Question: im desperately trying to make asp.net work with the comma symbol as the decimal seperator but this seems to be a lot harder then necessary...
i've done everything that's in this tutorial <URL>
tried this in the root web config
'''
<system.web>
<globalization culture="de-DE" uiCulture="de-DE" />
</system.web>
'''
stepped through the jQuery code - the globalization there seems to work.
i'm using a get request with a model view Controller that looks like this
'''
public class SearchCalcViewModel
{
public SearchCalcViewModel() { }
public IEnumerable<Calculation> Calculations { get; set; }
[Display(Name="Name")]
public string Name { get; set; }
[Display(Name="Height")]
public decimal? Height { get; set; }
}
'''
the get request is called in the in the maincontroller - so that strengthens my assumption that the jquery culture dependent validation is working and something in the .net culture is awry even though Thread.CurrentTHread.CurrentCulture / CurrentUICulture is set correctly too.
When i try to fill in 3,0 as a height I get the following error message:
The value '3,0' is not valid for Height.
This is the import part of my view:
'''
@using (Html.BeginForm("Search", "Main", FormMethod.Get))
<div class="form-group">
@Html.LabelFor(m => m.Height, new { @class = "col-md-2 control-label" })
<div class="col-md-10">
@Html.TextBoxFor(m => m.Height, new { @class = "form-control"})
@Html.ValidationMessageFor(m => m.Height)
</div>
</div>
}
'''
this is my MainController:
'''
public ActionResult Search(SearchCalcViewModel searchViewModel)
{
searchViewModel.Products = db.Products;
searchViewModel.Calculations = from c in db.Calculations select c;
if (searchViewModel.Height.HasValue)
{
searchViewModel.Calculations = searchViewModel.Calculations.Where(c => c.Length == searchViewModel.Height);
}
return View(searchViewModel);
}
'''
i've stepped into the modelstate and somehow the culture is different from my current culture

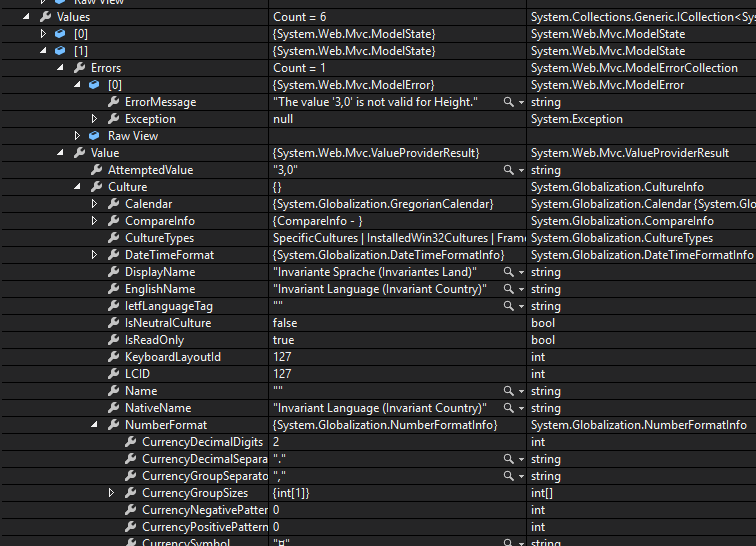
Answer: Your value is '3,0' which is not a valid decimal type value. It should be '3.0' replace '" comma(,) with dot(.)'.
Edit : Create your own model binder.
'''
public class DecimalModelBinder : DefaultModelBinder
{
public override object BindModel(ControllerContext controllerContext, ModelBindingContext bindingContext)
{
var valueProviderResult = bindingContext.ValueProvider.GetValue(bindingContext.ModelName);
return valueProviderResult == null ? base.BindModel(controllerContext, bindingContext) : Convert.ToDecimal(valueProviderResult.AttemptedValue);
}
}
'''
Add these lines in Application_Start file.
'''
ModelBinders.Binders.Add(typeof(decimal), new DecimalModelBinder());
ModelBinders.Binders.Add(typeof(decimal?), new DecimalModelBinder());
'''
I think this should work now. :)